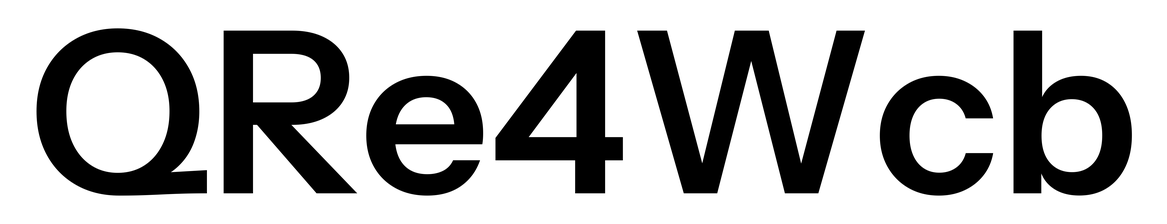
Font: InstrumentSans_SemiBold